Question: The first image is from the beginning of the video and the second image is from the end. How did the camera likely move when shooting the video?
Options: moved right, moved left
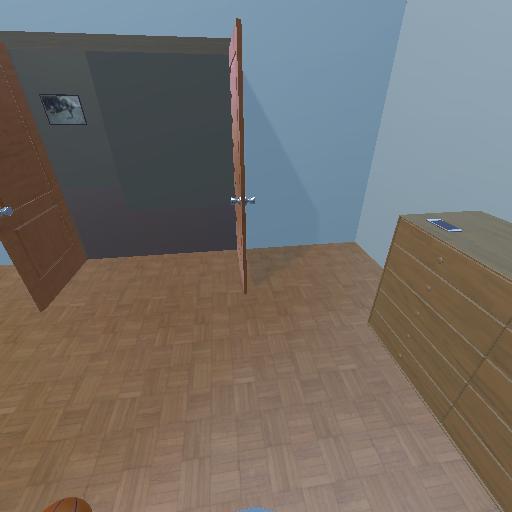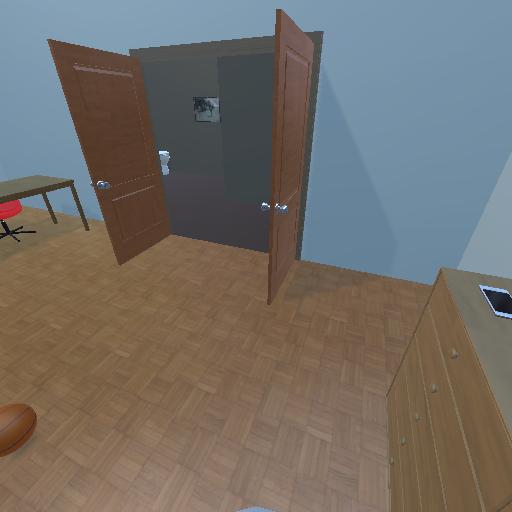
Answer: moved right